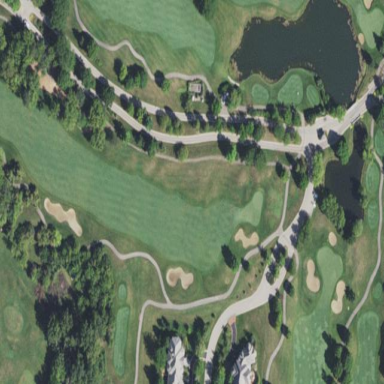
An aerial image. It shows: Golf fairway surrounded by grass.